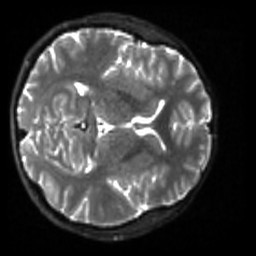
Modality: sbref
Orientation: axial
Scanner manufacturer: siemens
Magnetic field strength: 3 T
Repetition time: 4 s
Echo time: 0.0594 s